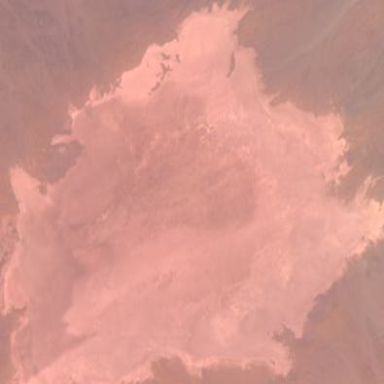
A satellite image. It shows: Salt desert landscape.